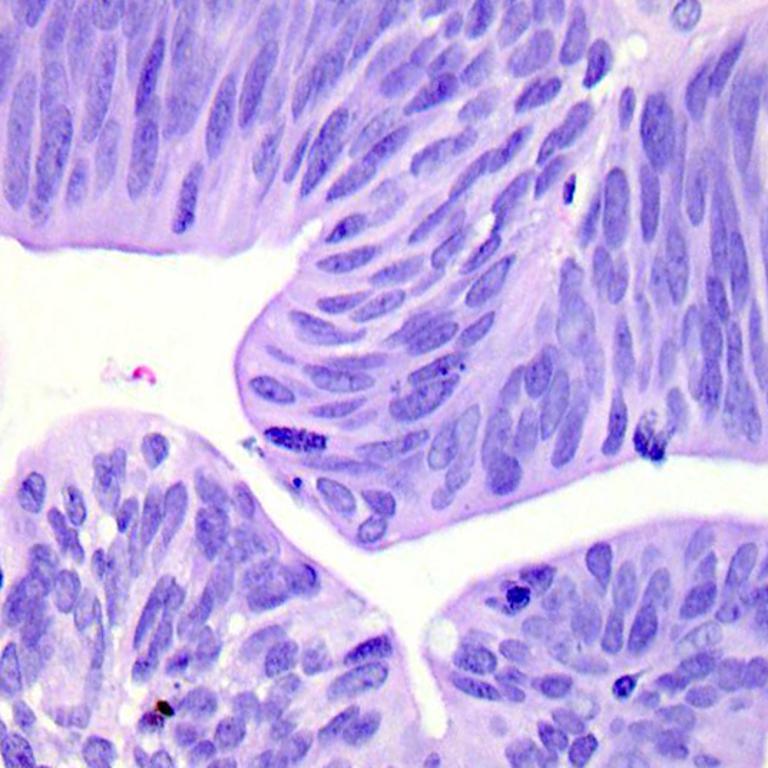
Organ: colon
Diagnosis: adenocarcinomas